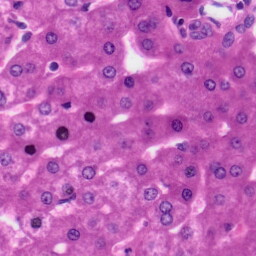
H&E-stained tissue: Liver